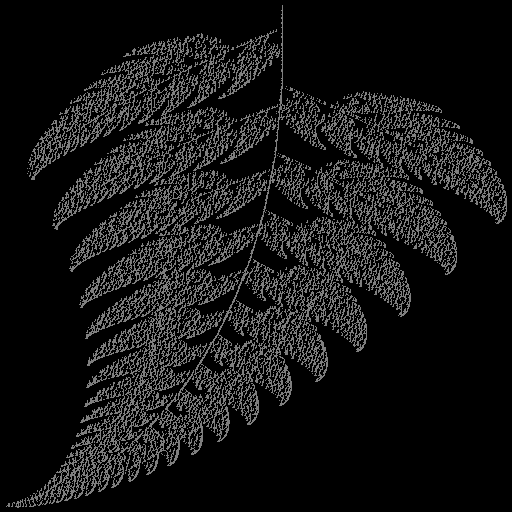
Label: spleenwort_fern